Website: lowes
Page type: order-tracking
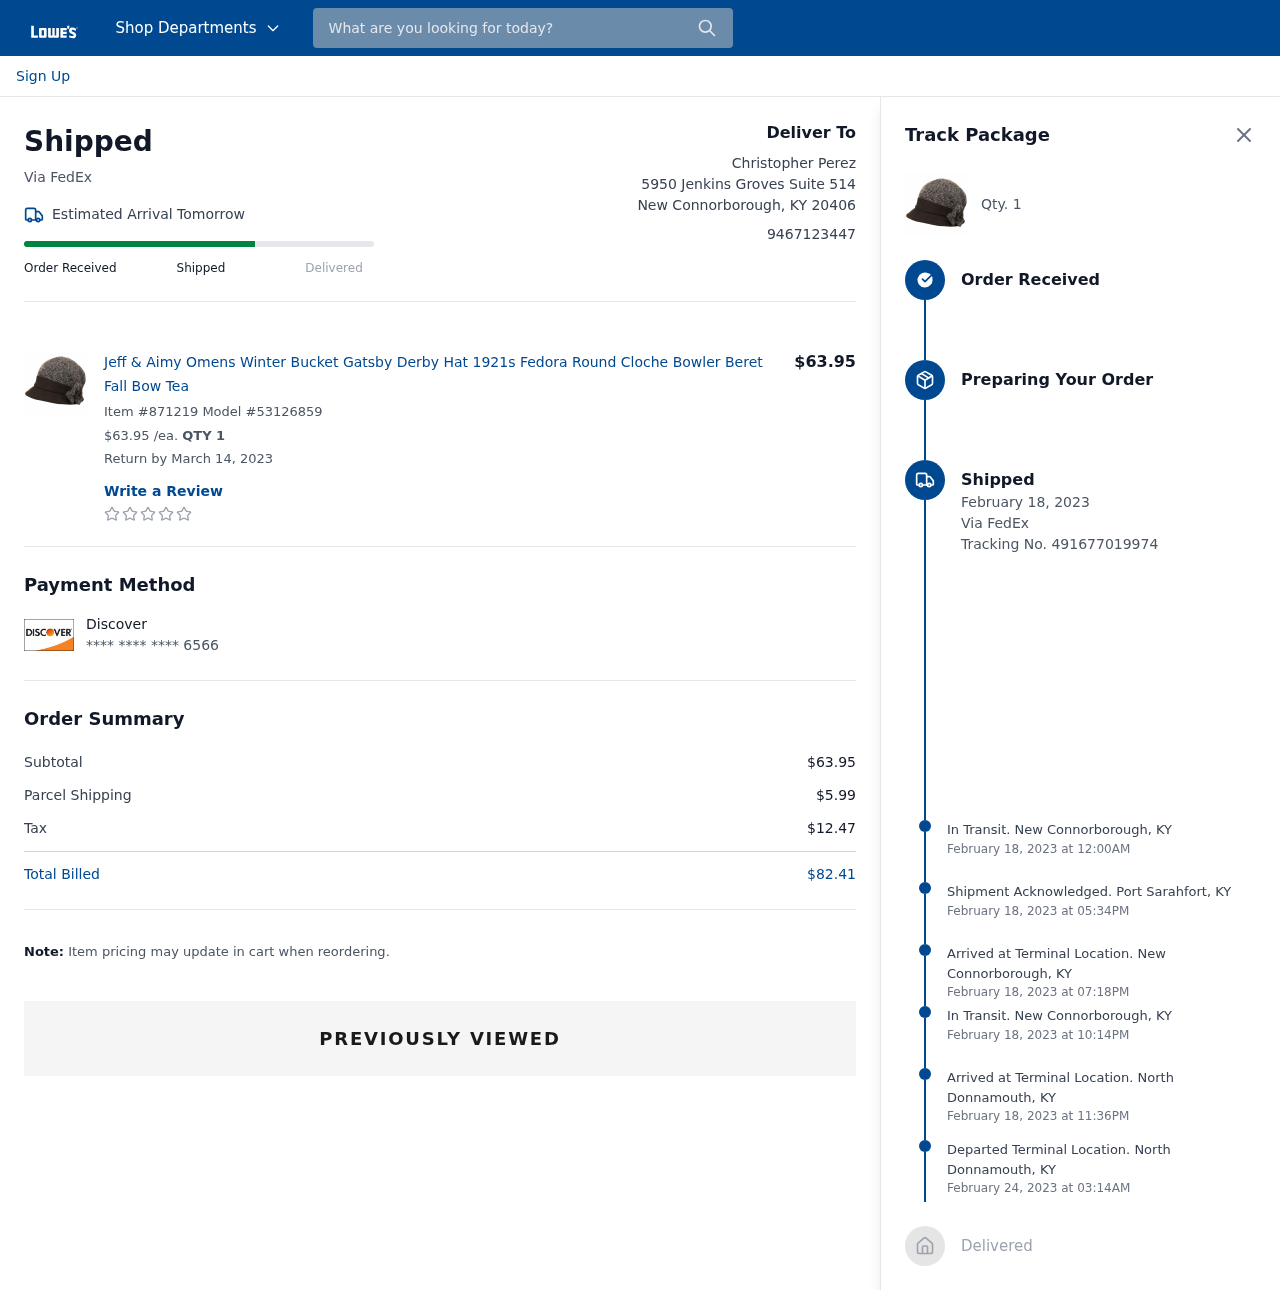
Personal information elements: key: PII_CARD_LAST4
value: **** **** **** 6566
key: PII_CARD_TYPE
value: Discover
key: PII_CITY_STATE
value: New Connorborough, KY
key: PII_CITY_STATE_ZIP
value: New Connorborough, KY 20406
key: PII_FULLNAME
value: Christopher Perez
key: PII_PHONE
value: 9467123447
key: PII_STREET
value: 5950 Jenkins Groves Suite 514
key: PII_CITY_STATE2
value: Port Sarahfort, KY
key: PII_STATE_ABBR
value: KY
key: PII_CITY
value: New Connorborough
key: PII_CITY_STATE3
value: North Donnamouth, KY
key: PII_CITY3
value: North Donnamouth
Product elements: key: PRODUCT1_NAME
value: Jeff & Aimy Omens Winter Bucket Gatsby Derby Hat 1921s Fedora Round Cloche Bowler Beret Fall Bow Tea
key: PRODUCT1_PRICE
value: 63.95
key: PRODUCT1_QUANTITY
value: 1
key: PRODUCT1_TOTAL
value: $63.95
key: PRODUCT1_QUANTITY2
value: Qty. 1
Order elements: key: ORDER_DELIVERY_DATE
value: Estimated Arrival Tomorrow
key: ORDER_ITEM_NUMBER
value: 871219
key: ORDER_MODEL_NUMBER
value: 53126859
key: ORDER_RETURN_BY_DATE
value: Return by March 14, 2023
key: ORDER_SUBTOTAL
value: $63.95
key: ORDER_SHIPPING_COST
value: $5.99
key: ORDER_TAX
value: $12.47
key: ORDER_TOTAL
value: $82.41
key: ORDER_SHIPPING_DATE
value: February 18, 2023
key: ORDER_TRACKING_NUMBER
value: Tracking No. 491677019974
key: ORDER_TRACKING_EVENT1
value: February 18, 2023 at 12:00AM
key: ORDER_TRACKING_EVENT2
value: February 18, 2023 at 05:34PM
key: ORDER_TRACKING_EVENT3
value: February 18, 2023 at 07:18PM
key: ORDER_TRACKING_EVENT4
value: February 18, 2023 at 10:14PM
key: ORDER_TRACKING_EVENT5
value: February 18, 2023 at 11:36PM
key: ORDER_TRACKING_EVENT6
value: February 24, 2023 at 03:14AM
Search elements: key: HEADER_SEARCH
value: What are you looking for today?